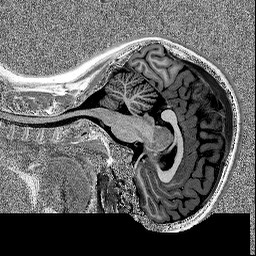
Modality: MP2RAGE
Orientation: sagittal
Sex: female